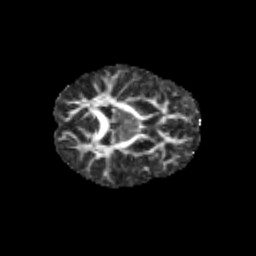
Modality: FA
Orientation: axial
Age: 9
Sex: female
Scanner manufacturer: siemens
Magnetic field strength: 3 T
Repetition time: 3.8 s
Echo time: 0.07 s